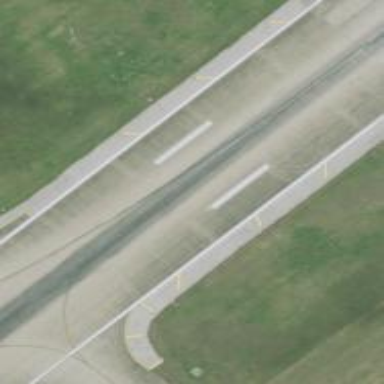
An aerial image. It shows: Image of taxiway at airport.